Question: I am setting below two parameters in file to fetch 'appDisplayName' and 'bundle Identifier' from config file. I did my code in xcconfig file as :
'''
appDisplayName=myapp
appIdentifier=org.prince.myapp
'''
Set in app- file as
'''
Bundle identifier = ${appIdentifier}
Bundle display name =${appDisplayName}
'''
add it to project under configurations.
It is working fine as I have given myapp as display name it is showing in simulator/device as it is.
Lets come to the point. I want to know Is there any way to change 'PRODUCT_NAME' variable value. I set 'PRODUCT_NAME=custom' in configuration file but this doesn't seems to work.

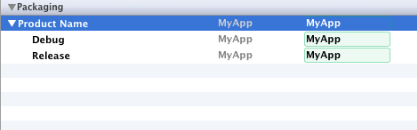
Answer: O yes, I have done it...
set PRODUCT_NAME=kat in Config.xcconfig file and place PRODUCT_NAME variable on
->Targets --> Build Setting -->Packaging --> Product Name as given below in screenshot